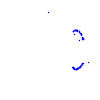
Particle: proton